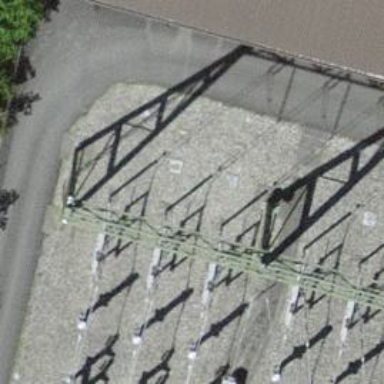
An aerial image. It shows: Three power lines with cables.